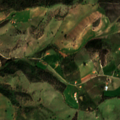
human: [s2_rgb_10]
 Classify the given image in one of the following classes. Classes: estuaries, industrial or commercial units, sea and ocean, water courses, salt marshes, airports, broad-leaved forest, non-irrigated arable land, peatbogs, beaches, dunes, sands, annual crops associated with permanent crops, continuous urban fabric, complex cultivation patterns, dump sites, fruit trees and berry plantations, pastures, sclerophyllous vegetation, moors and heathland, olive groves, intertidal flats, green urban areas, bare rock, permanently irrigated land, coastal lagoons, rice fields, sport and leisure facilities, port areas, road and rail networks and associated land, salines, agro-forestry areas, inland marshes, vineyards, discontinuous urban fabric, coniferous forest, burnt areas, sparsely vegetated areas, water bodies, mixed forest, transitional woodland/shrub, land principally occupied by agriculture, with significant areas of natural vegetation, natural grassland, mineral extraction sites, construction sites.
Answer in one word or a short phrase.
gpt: non-irrigated arable land, land principally occupied by agriculture, with significant areas of natural vegetation, sclerophyllous vegetation